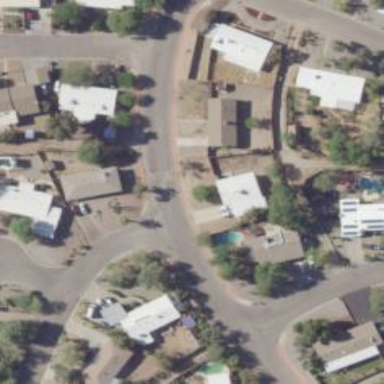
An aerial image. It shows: Alley classified as service road.